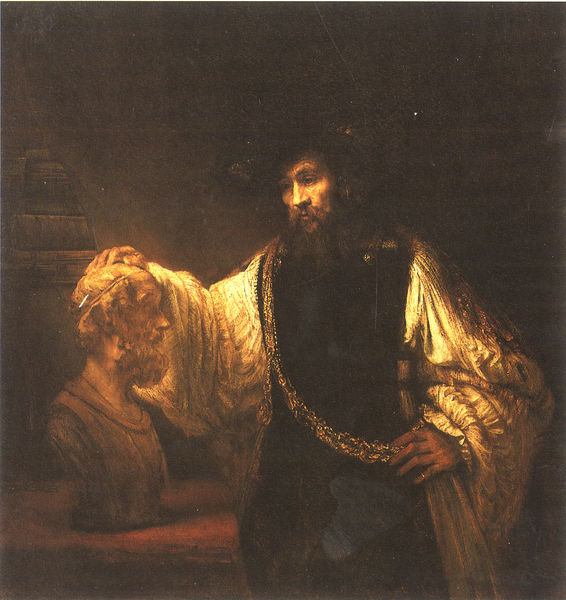
Titel: Aristoteles mit der Büste Homers
Künstler: Harmensz van Rijn Rembrandt
Institution: New York, The Metropolitan Museum of  Art
Schlagwörter: dunkel, gemälde, hand, mann, umhang, holz, hut, licht, männer, tisch, bart, mütze, rembrandt, porträt, gold, mantel, schärpe, kisten, kette, büste, lichteinfall, philosoph, spot, künstler, goldkette, wams, holländisch, genie, aristoteles, plato, streulicht